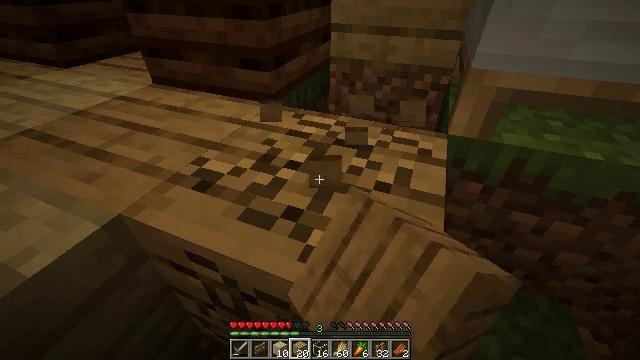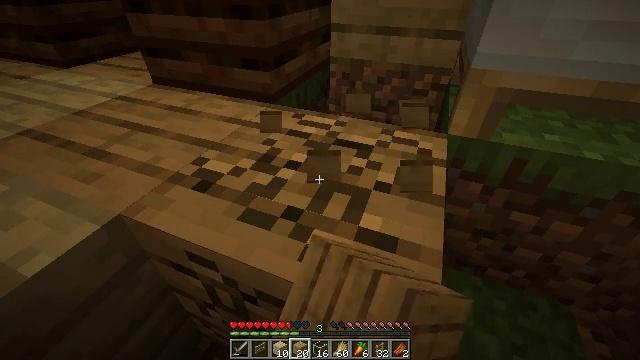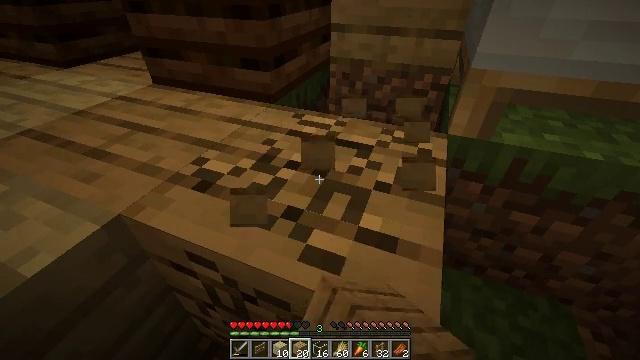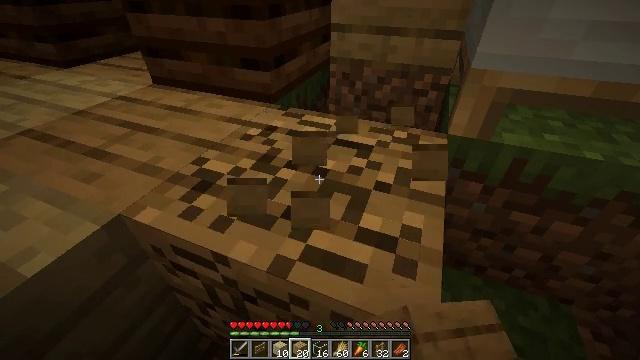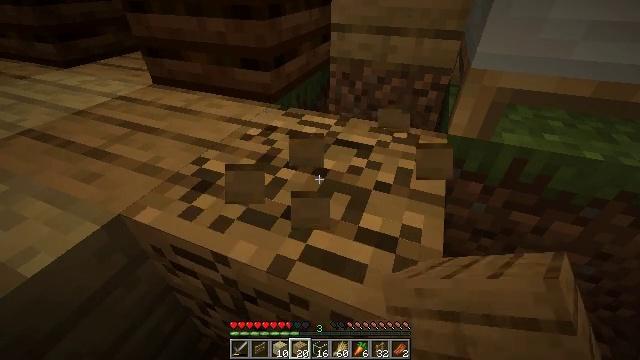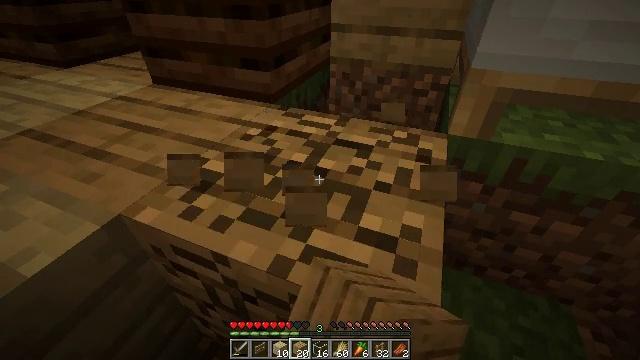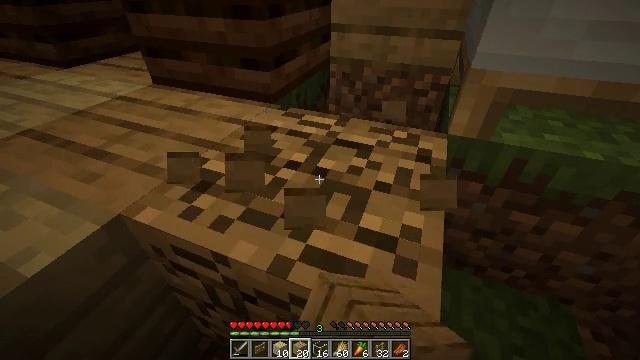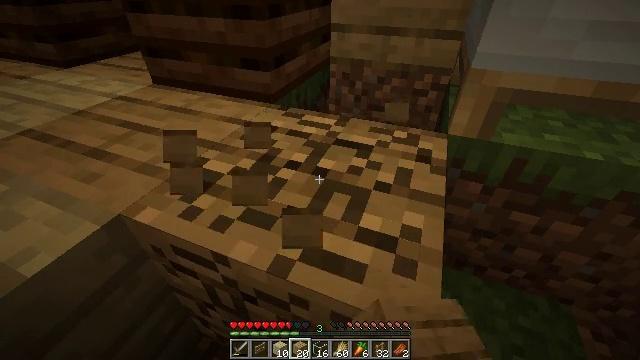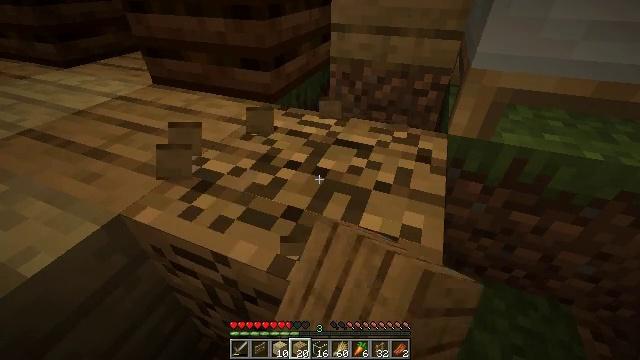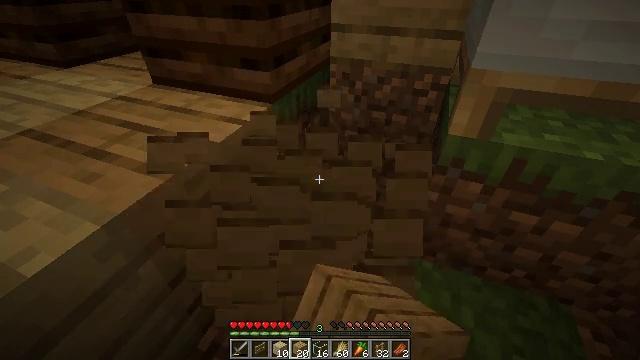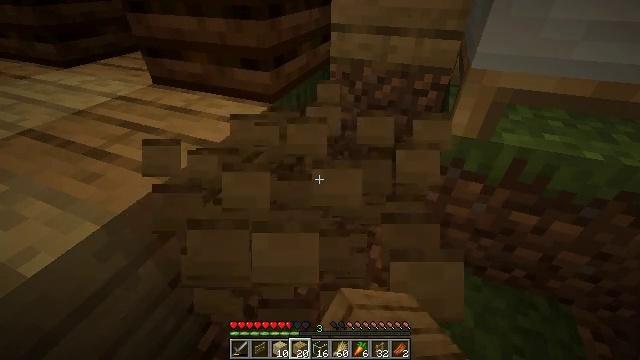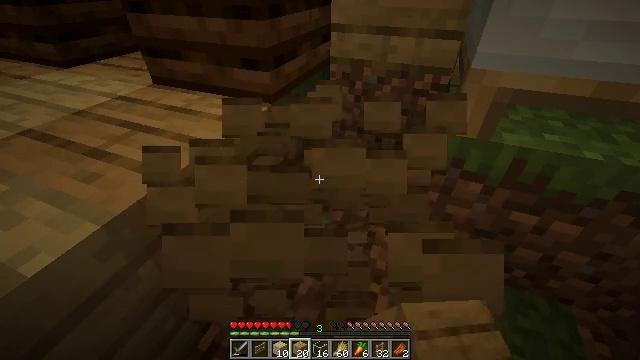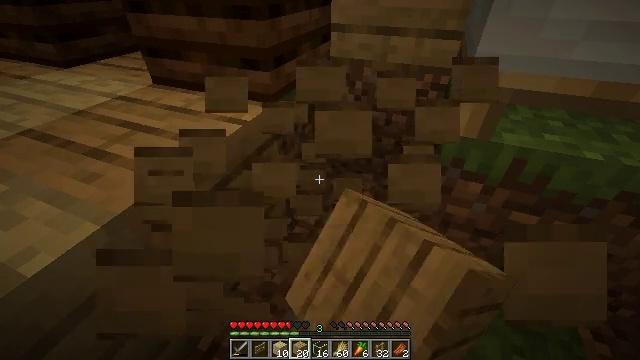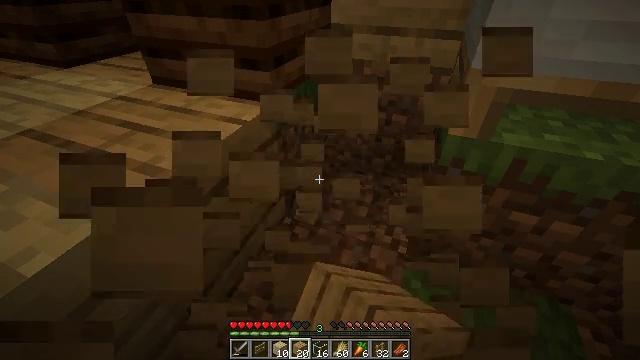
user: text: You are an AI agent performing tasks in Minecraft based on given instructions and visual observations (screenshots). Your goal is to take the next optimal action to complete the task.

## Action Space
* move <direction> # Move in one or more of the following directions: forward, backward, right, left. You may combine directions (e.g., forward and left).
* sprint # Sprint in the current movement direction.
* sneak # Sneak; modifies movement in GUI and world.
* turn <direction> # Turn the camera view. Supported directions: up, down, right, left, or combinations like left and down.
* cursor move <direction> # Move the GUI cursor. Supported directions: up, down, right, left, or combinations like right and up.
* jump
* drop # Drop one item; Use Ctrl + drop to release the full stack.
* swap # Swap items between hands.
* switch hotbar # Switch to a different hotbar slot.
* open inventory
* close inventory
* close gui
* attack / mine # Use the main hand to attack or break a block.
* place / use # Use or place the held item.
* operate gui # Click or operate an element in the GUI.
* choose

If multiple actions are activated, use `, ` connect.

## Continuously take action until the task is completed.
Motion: motion action
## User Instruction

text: Retrieve oak planks from the wooden block.
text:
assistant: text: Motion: attack / mine
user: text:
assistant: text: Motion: attack / mine
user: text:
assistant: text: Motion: attack / mine
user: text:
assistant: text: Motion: attack / mine
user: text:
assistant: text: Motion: attack / mine
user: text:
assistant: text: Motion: attack / mine
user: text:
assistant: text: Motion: attack / mine
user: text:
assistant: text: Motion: attack / mine
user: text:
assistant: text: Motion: attack / mine
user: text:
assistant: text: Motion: attack / mine
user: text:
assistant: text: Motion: attack / mine
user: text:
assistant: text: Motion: attack / mine
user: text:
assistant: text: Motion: attack / mine
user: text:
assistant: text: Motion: attack / mine